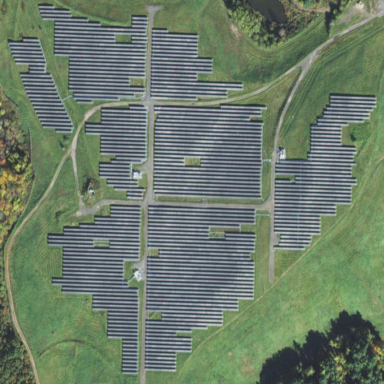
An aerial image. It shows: Solar power plant using photovoltaic technology.